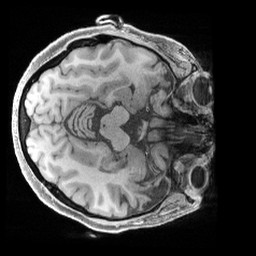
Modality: T1w
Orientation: axial
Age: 41
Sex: female
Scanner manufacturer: siemens
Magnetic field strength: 3 T
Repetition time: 2.4 s
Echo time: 0.00241 s